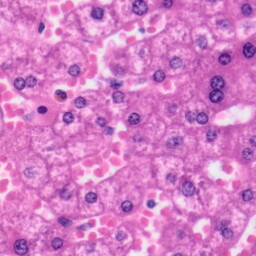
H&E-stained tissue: Liver